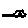
Label: car